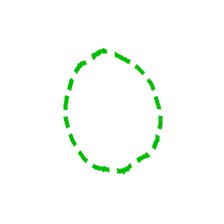
Shape: circle